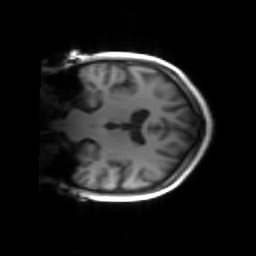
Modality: inplaneT1
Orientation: coronal
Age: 22
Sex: female
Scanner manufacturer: siemens
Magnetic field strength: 3 T
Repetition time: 1.2 s
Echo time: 0.00251 s